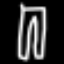
Label: pants